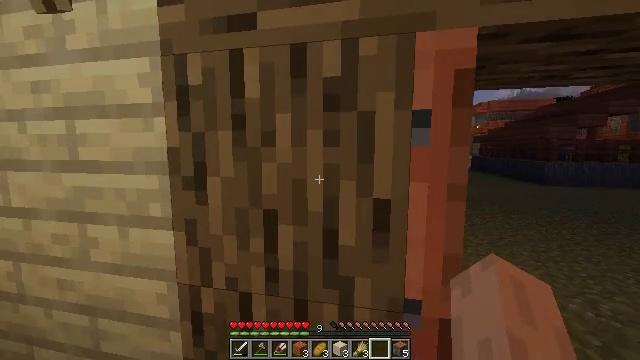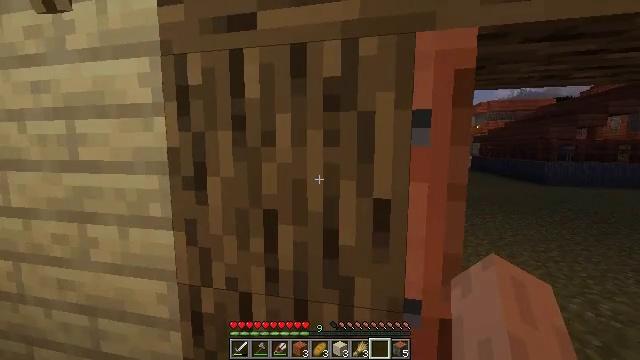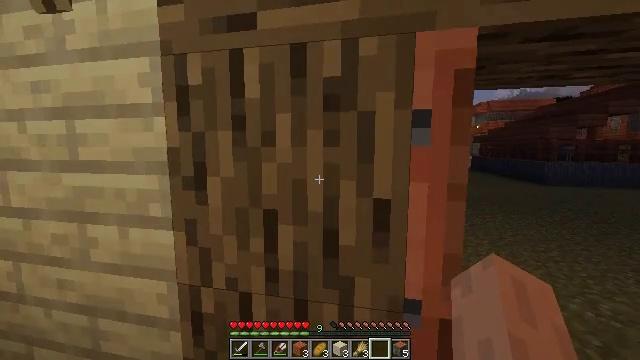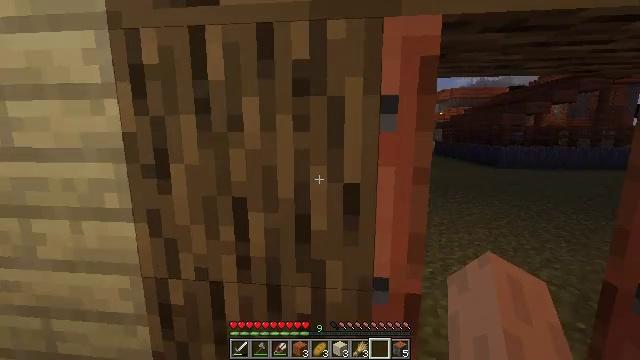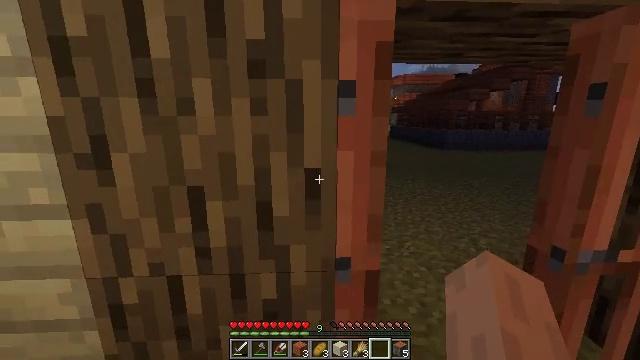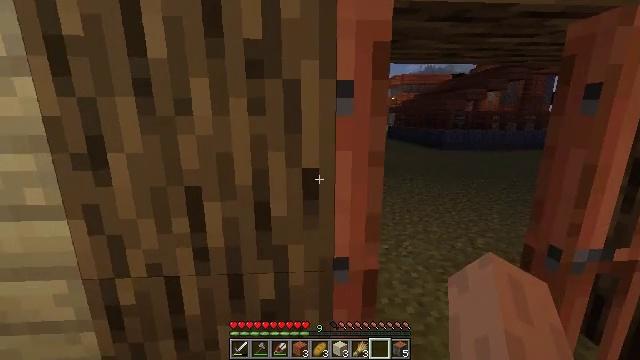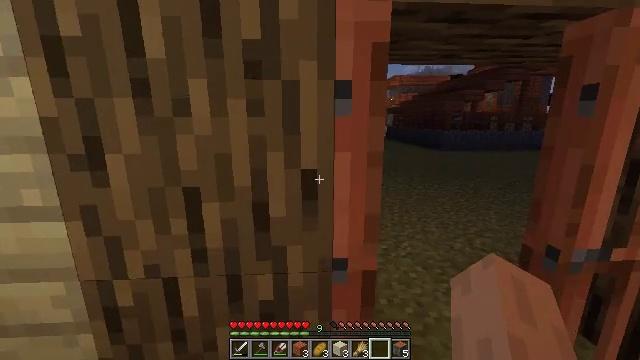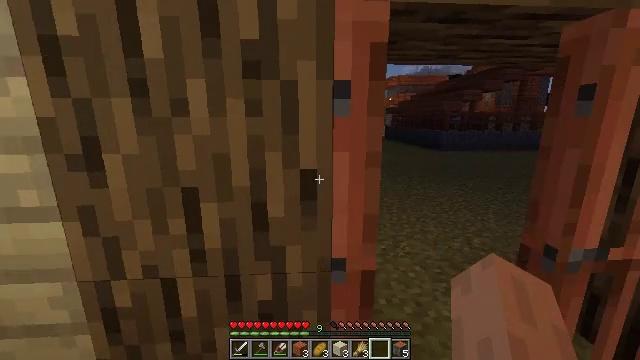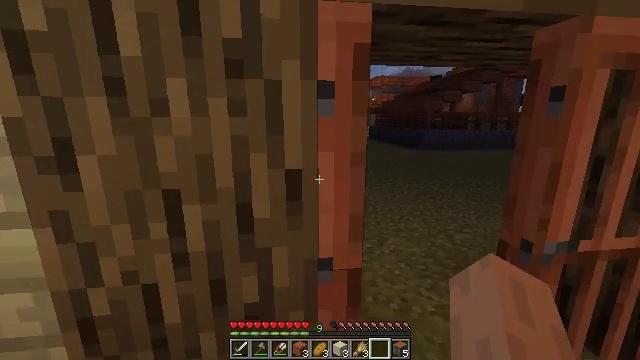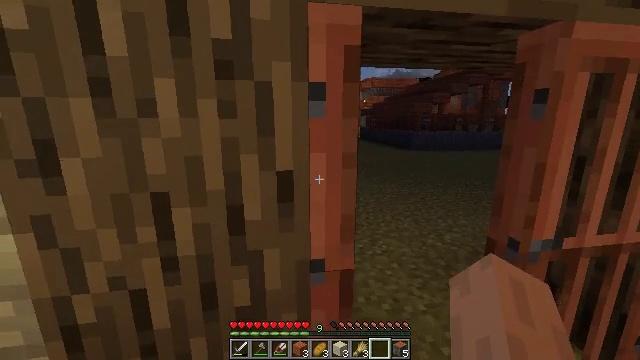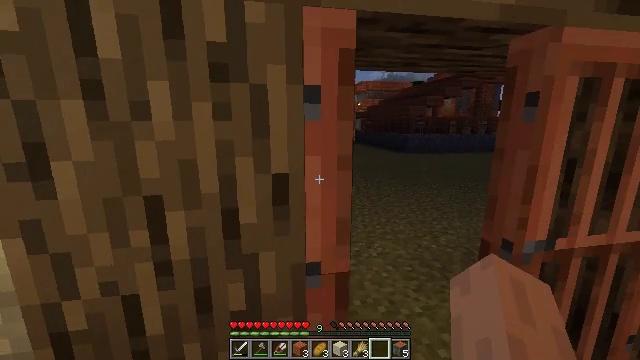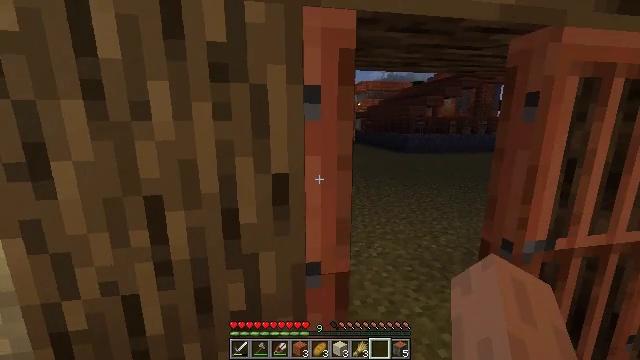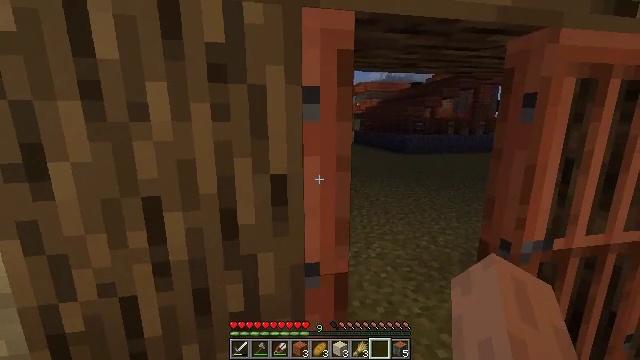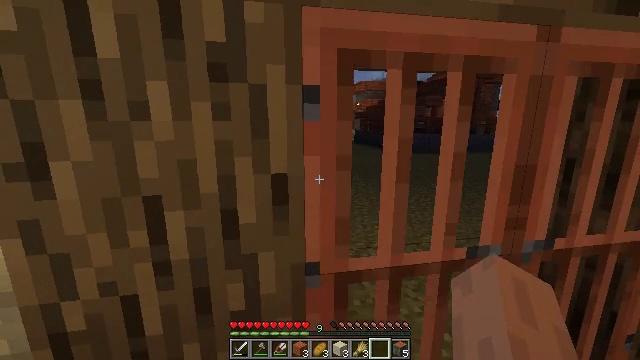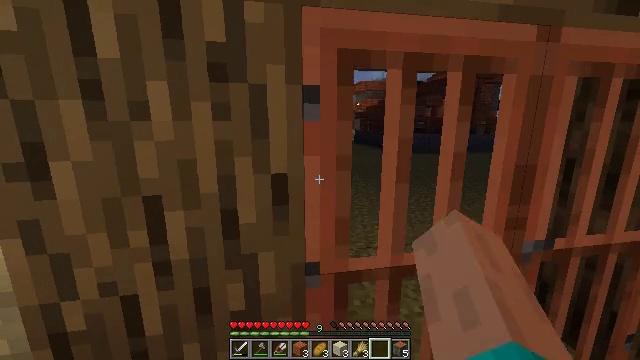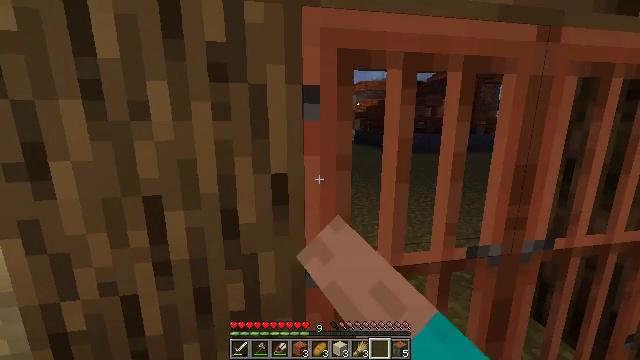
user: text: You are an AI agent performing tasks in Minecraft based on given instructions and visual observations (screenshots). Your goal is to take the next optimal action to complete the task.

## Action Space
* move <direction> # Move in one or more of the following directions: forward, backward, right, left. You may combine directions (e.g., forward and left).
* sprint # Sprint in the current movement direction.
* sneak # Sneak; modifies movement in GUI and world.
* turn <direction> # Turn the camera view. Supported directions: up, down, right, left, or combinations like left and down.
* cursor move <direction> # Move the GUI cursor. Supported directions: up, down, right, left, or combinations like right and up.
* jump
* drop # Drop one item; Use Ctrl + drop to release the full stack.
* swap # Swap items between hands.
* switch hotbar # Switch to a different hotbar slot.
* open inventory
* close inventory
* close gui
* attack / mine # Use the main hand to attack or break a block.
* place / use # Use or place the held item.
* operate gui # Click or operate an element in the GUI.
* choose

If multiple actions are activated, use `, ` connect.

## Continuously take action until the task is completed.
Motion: motion action
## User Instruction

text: Break the barrel to collect it.
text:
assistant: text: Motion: no_op
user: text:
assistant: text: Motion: no_op
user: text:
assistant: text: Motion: turn right and down
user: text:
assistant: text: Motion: turn right and down
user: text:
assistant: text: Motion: no_op
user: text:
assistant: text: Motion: no_op
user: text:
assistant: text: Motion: no_op
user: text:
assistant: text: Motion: turn right
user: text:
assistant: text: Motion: turn right
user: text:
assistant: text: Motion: turn right
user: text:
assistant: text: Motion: no_op
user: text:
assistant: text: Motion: no_op
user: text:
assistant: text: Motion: use / place
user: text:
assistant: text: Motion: use / place
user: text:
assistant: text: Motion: use / place
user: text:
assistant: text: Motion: no_op
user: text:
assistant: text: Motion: no_op
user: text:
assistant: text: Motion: no_op
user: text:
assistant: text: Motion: turn left
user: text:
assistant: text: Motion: turn left and up
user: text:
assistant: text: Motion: sprint, turn left and up
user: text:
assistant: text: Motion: move forward, sprint, turn left and up
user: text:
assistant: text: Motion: move forward, sprint, turn left and up
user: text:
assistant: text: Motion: move forward, sprint, turn left
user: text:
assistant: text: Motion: move forward, sprint, turn left
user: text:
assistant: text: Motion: move forward, sprint, turn left
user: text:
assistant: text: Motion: move forward, sprint, turn left
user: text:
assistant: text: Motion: move forward, sprint, turn left
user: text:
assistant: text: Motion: move forward, sprint
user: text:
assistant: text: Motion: move forward, sprint, turn left